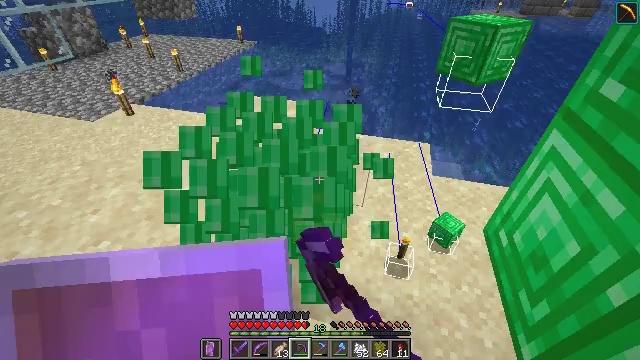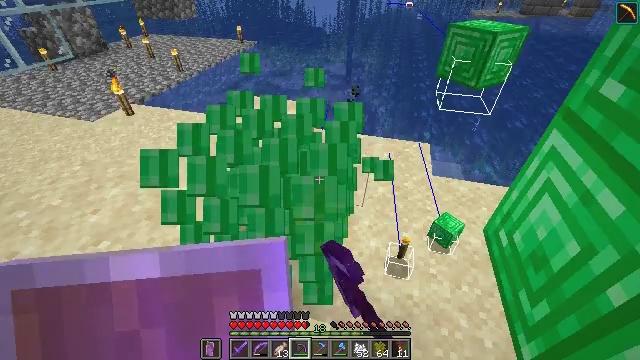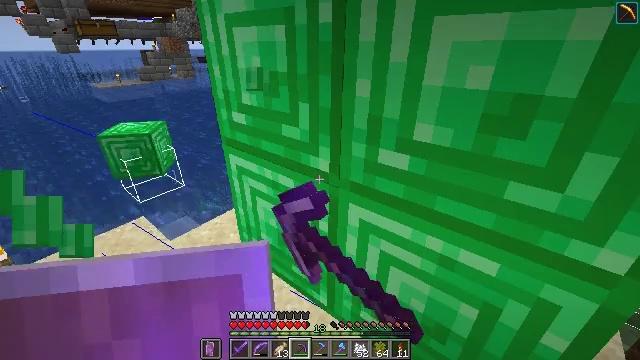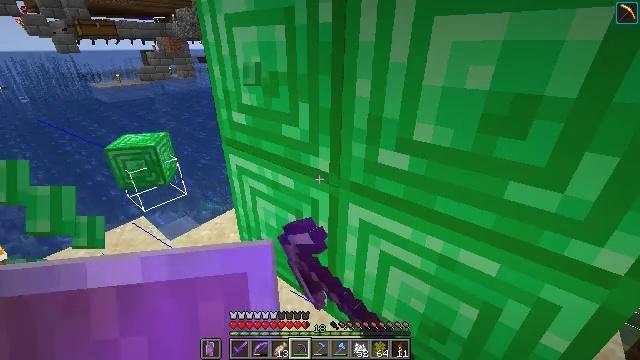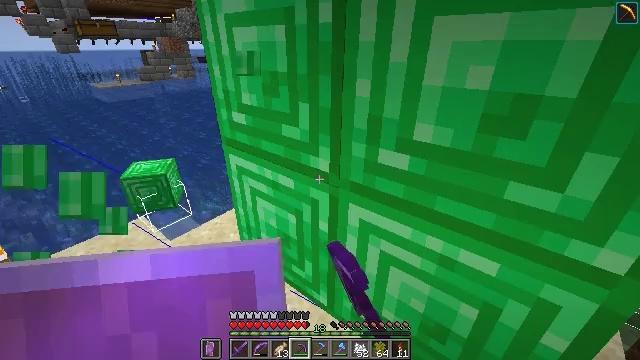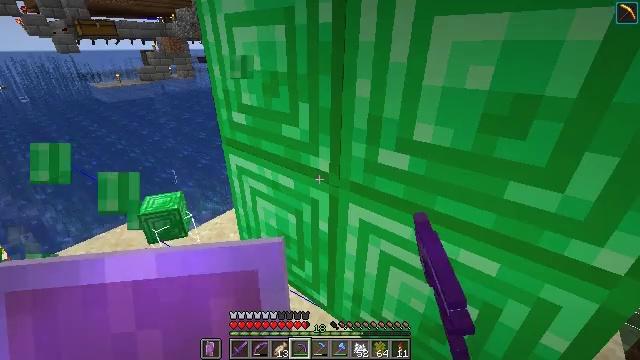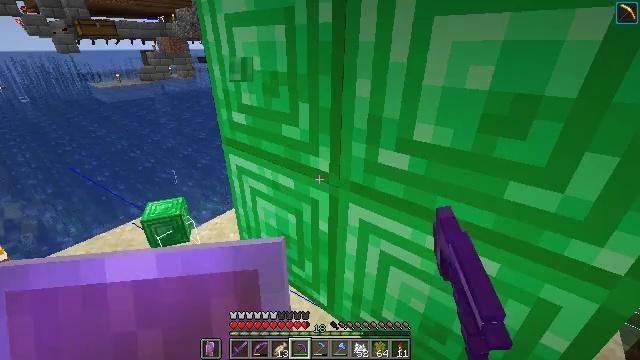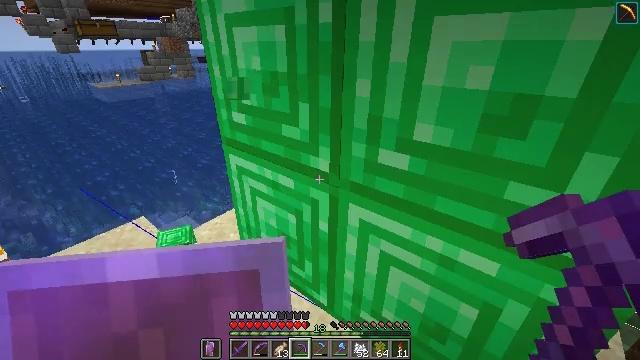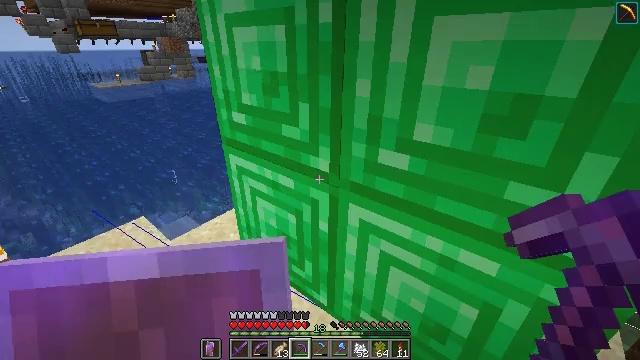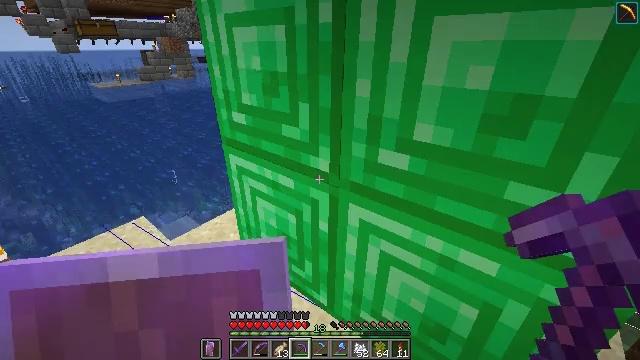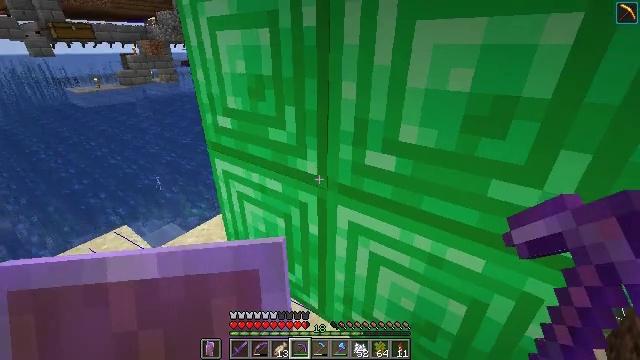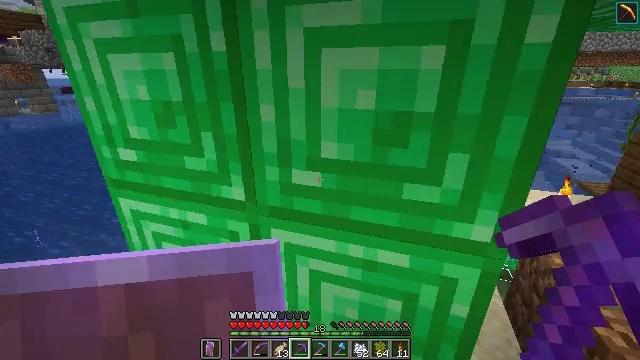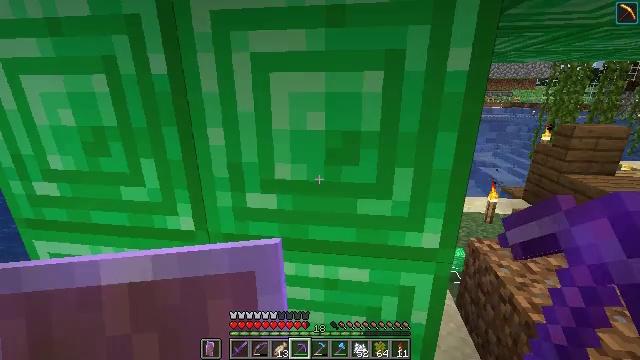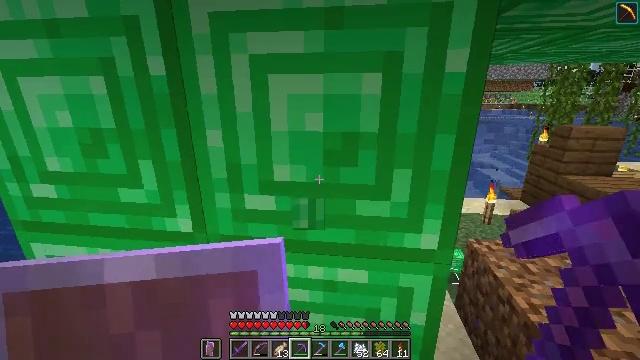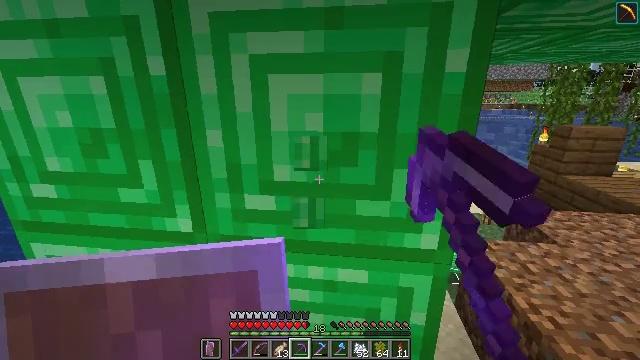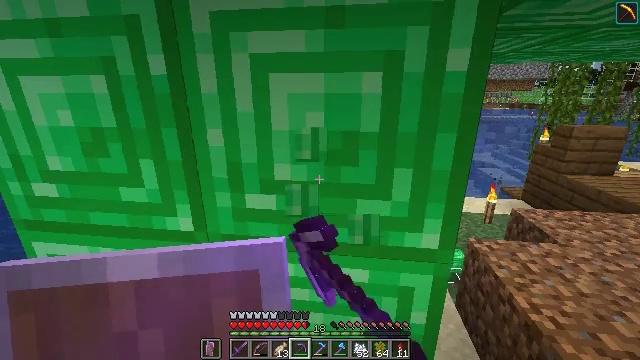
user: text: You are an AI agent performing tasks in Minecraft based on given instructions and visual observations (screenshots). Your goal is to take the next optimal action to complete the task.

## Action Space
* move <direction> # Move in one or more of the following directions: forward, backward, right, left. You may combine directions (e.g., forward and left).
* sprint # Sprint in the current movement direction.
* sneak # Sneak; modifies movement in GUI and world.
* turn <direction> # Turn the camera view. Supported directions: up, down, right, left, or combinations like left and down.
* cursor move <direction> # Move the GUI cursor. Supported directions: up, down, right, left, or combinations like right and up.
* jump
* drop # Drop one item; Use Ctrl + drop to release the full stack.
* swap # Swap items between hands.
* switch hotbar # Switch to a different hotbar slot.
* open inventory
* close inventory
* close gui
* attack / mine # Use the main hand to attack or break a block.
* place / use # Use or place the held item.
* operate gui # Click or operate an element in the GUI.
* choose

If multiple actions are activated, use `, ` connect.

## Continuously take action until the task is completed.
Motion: motion action
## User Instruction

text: Break the emerald block to collect it.
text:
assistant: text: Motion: attack / mine
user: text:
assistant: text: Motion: turn right and up, attack / mine
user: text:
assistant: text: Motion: no_op
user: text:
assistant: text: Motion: no_op
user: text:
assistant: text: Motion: no_op
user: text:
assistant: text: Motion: no_op
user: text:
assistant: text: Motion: no_op
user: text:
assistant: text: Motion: no_op
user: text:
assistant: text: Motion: no_op
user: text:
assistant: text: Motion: turn right
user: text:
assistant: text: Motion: turn right and up
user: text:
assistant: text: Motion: turn right and up
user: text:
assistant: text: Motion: attack / mine
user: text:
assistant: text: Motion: attack / mine
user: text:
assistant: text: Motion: attack / mine
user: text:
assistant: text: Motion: attack / mine
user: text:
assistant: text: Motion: attack / mine
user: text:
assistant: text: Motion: attack / mine
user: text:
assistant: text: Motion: attack / mine
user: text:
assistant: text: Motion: attack / mine
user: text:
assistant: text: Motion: turn left, attack / mine
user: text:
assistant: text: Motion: turn left, attack / mine
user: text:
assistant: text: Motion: turn left, attack / mine
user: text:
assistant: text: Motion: turn left, attack / mine
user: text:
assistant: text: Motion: attack / mine
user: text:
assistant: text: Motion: turn left, attack / mine
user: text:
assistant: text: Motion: turn left and up, attack / mine
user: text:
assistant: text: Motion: turn left and up, attack / mine
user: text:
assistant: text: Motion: attack / mine
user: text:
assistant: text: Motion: attack / mine